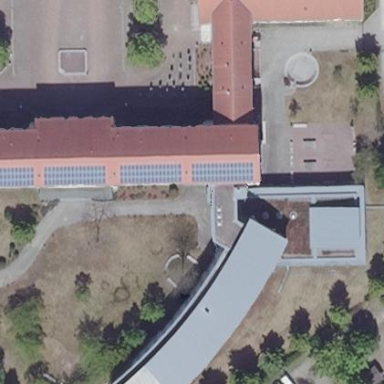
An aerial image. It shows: School.